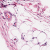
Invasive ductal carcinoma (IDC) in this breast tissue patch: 0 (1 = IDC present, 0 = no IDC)